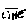
Label: line